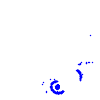
Particle: electron